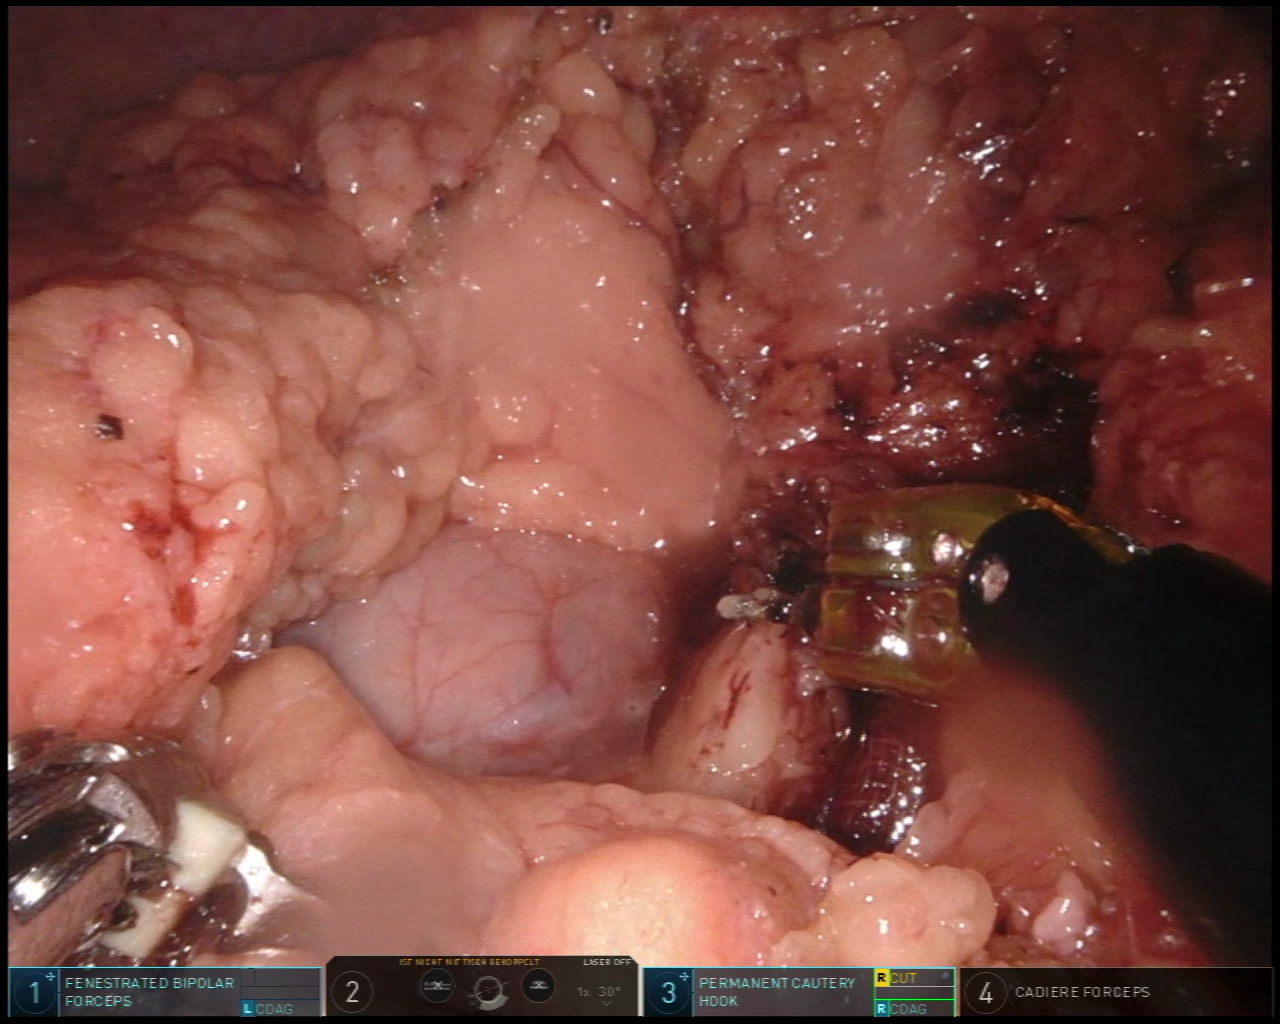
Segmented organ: stomach
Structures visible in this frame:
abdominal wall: yes
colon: no
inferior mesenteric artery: no
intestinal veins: no
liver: no
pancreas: no
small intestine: no
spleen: no
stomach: yes
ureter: no
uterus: no
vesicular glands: no